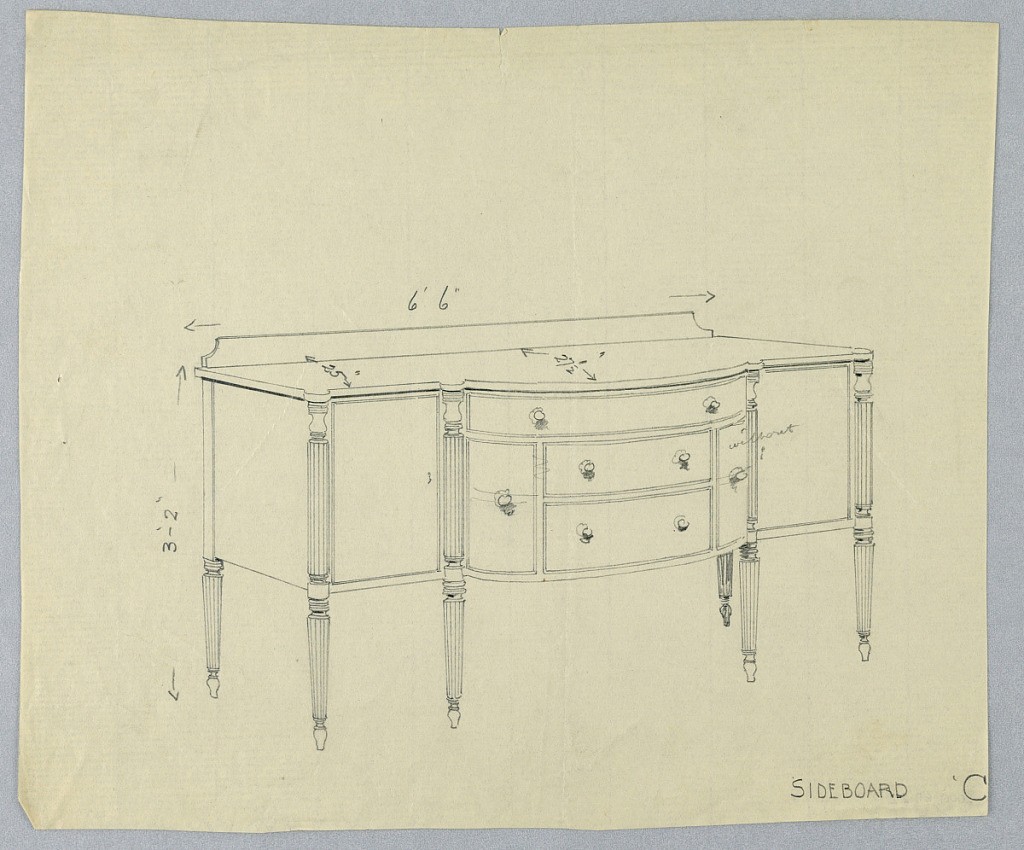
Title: Design for Sideboard "C" with Six Legs and Five Drawers
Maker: A.N. Davenport Co.
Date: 1900–05
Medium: Graphite on thin cream paper
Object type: Drawing
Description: Rectangular sideboard on six fluted straight tapering legs; tripartide front has convex central section containing five drawers - two horizontal drawers flanked by a single vertical drawer on each side and topped by single horizontal drawer with pair of round pulls; low backsplash.